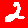
Digit: 2